Interaction volume radius: 10 \u00c5
Interaction volume height: 25 \u00c5
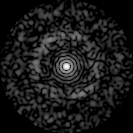
Disorder parameter: 0.833